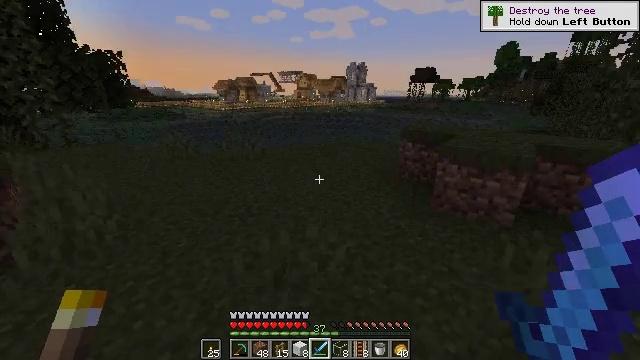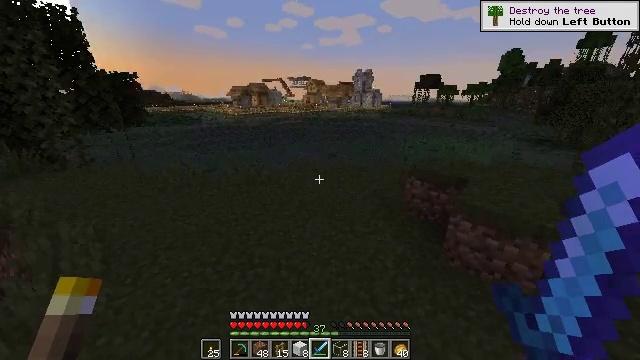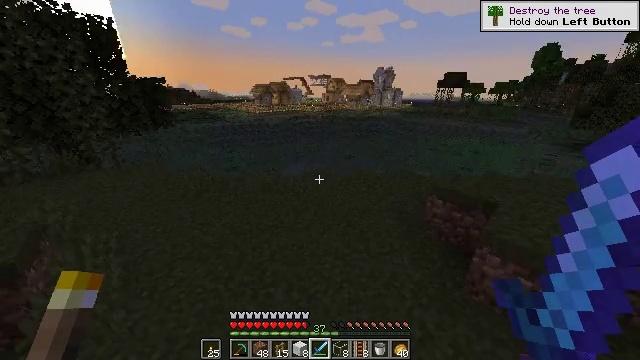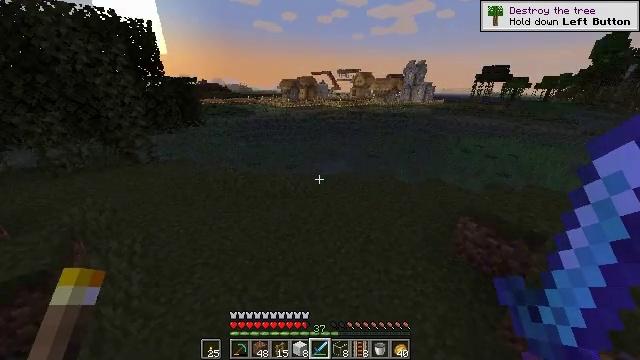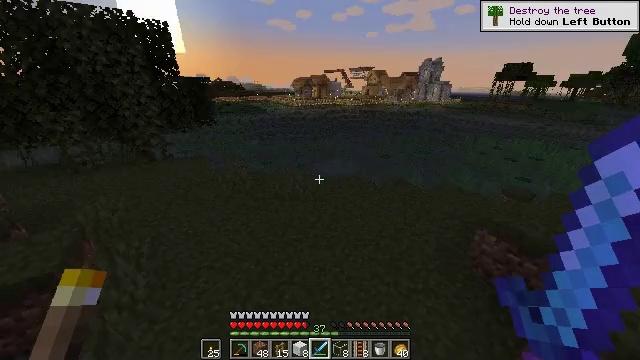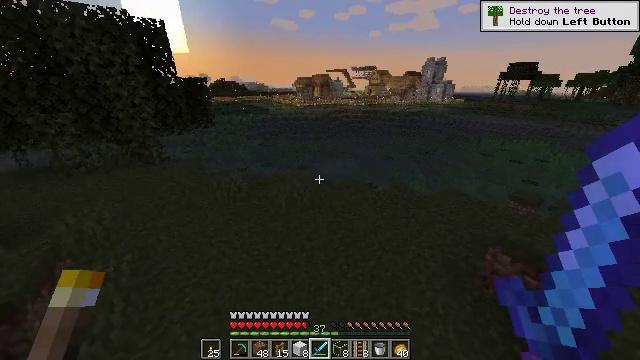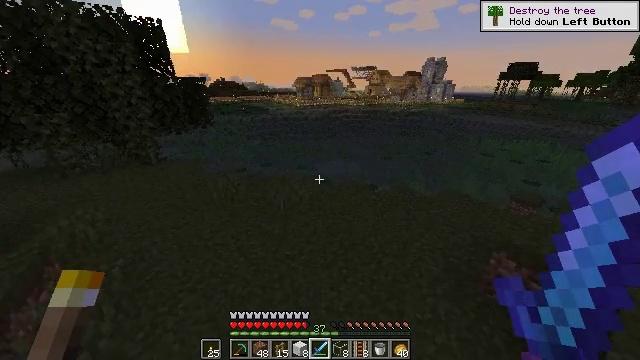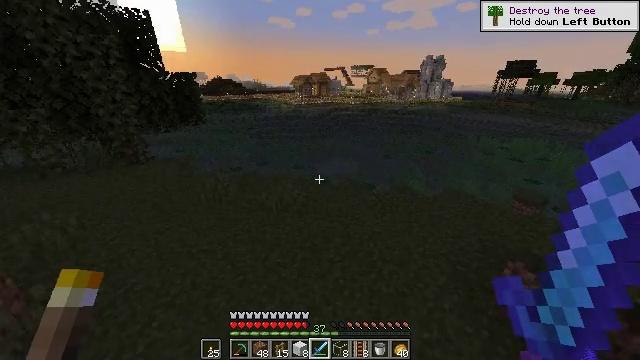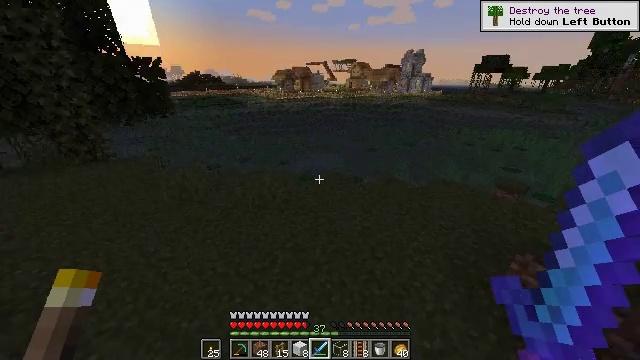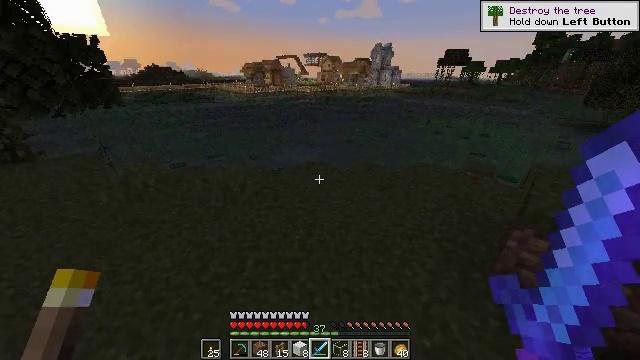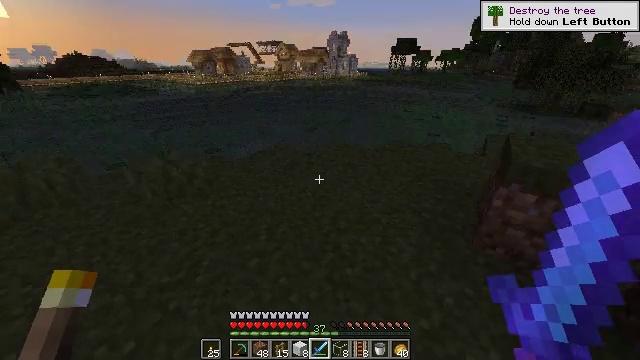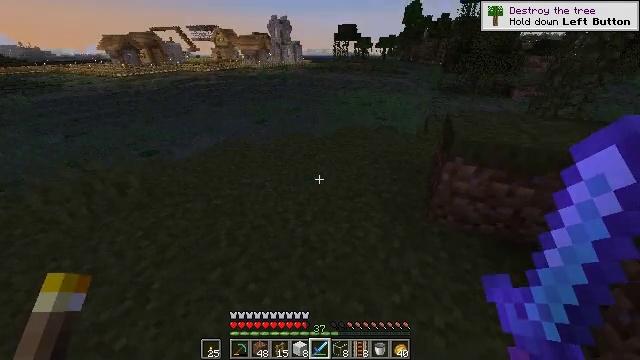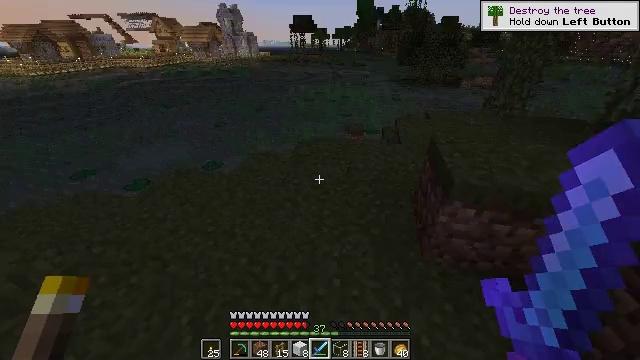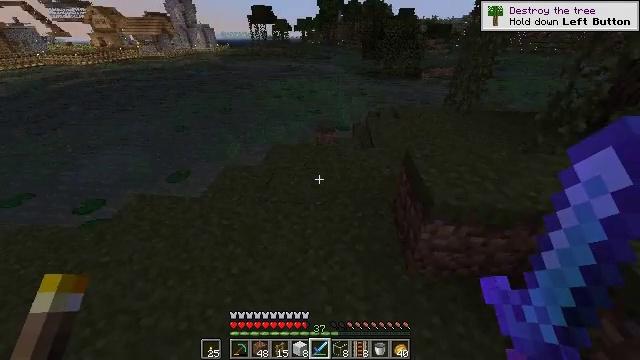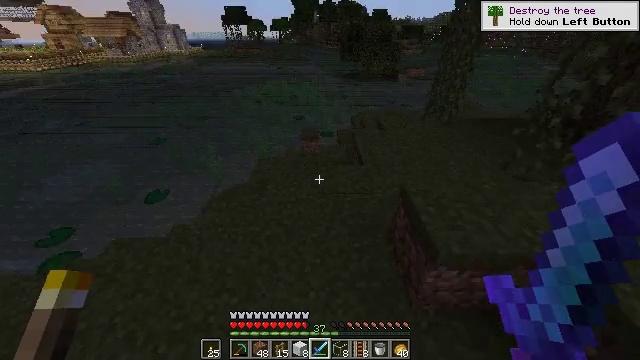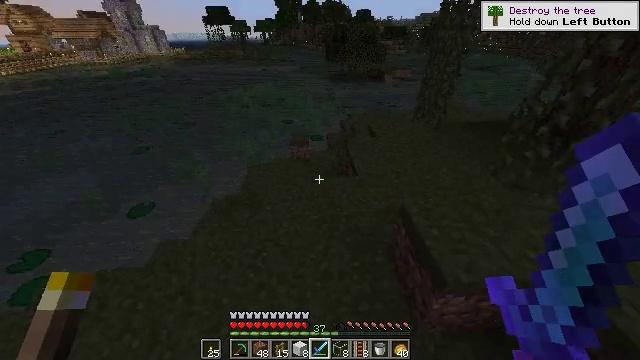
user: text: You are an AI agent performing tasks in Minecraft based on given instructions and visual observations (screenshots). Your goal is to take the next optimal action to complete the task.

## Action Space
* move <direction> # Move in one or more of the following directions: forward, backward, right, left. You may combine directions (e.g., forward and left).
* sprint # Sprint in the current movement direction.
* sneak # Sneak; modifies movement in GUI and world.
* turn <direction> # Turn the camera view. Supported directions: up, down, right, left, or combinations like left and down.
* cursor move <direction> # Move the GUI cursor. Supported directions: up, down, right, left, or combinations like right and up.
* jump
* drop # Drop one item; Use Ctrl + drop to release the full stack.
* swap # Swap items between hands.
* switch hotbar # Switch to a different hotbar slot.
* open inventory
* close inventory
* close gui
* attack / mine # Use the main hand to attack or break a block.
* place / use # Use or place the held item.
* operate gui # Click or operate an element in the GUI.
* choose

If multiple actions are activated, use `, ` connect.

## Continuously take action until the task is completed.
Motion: motion action
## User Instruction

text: Left-click to destroy the oak fence.
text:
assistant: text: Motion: move forward, sprint, turn left, jump
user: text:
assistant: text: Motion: move forward, turn left, jump
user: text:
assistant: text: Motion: move forward, turn left and down, jump
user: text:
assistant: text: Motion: move forward, turn left, jump
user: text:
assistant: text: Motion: move forward, jump
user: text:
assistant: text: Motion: move forward, jump
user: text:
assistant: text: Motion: move forward, jump
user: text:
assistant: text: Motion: move forward, turn right and down, jump
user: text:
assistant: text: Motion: move forward, turn right and down, jump
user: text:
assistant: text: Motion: move forward, sprint, turn right and down, jump
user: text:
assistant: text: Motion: move forward, sprint, turn right and down, jump
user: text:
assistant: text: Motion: move forward, sprint, turn right and down, jump
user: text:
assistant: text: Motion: move forward, turn right and down, jump
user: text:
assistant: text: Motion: move forward, turn right, jump
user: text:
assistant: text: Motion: move forward, turn right, jump
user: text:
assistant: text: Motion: move forward, turn right, jump
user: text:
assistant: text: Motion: move forward, turn right, jump
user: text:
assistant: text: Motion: move forward, turn right, jump
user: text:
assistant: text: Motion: move forward, sprint, turn right, jump
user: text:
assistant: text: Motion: move forward, sprint, jump
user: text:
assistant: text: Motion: move forward, sprint, jump
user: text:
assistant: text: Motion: move forward, sprint, jump
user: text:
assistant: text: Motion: move forward, jump
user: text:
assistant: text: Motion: move forward, jump
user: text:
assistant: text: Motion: move forward, jump
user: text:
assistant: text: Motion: move forward, jump
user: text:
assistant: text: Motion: move forward, jump
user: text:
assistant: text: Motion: move forward, jump
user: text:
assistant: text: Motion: move forward, jump
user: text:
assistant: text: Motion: move forward, jump